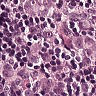
Metastatic tissue present: yes